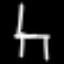
Label: chair